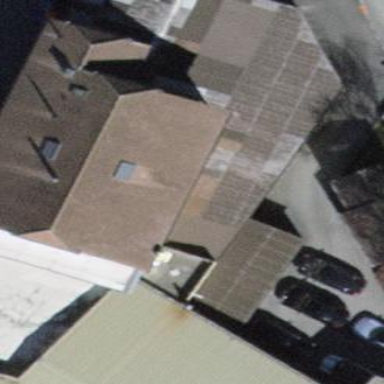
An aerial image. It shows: Commercial building.